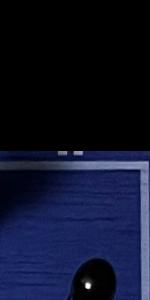
Label: Empty